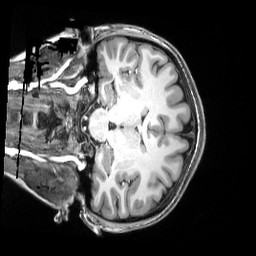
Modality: T1w
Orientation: coronal
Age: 23
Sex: female
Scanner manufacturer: siemens
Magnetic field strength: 3 T
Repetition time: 2.5 s
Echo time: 0.00343 s